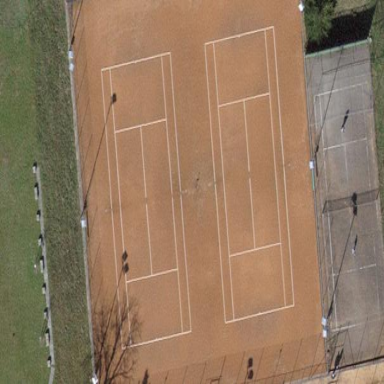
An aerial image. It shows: Clay tennis court on the leisure land pitch.